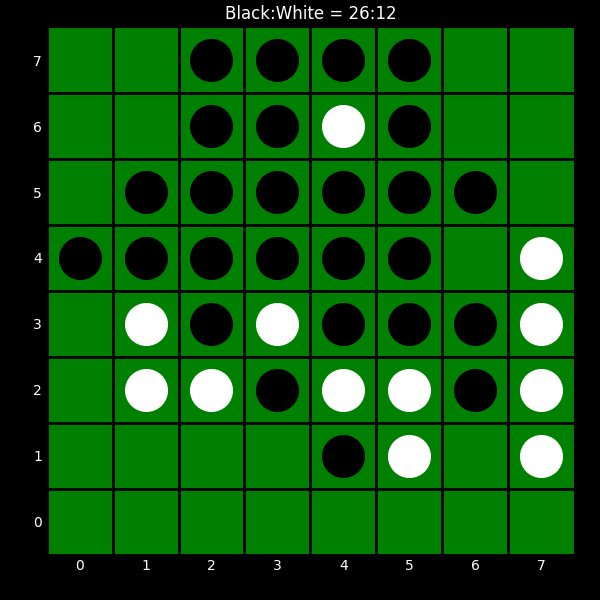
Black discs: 26
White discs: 12